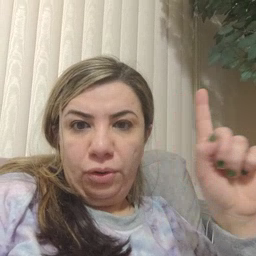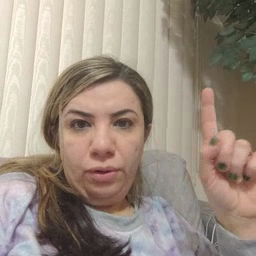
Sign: for